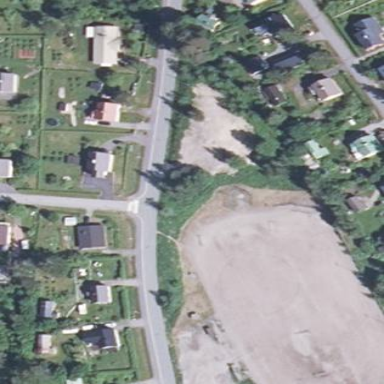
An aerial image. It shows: Dirt soccer pitch for leisure sports.